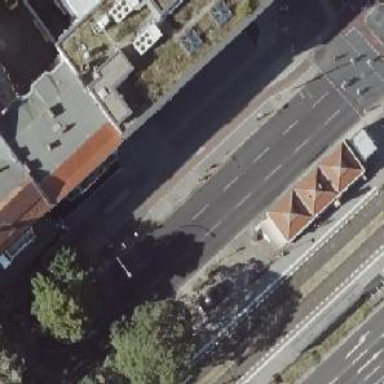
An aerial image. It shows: Platform with shelter for public transport.